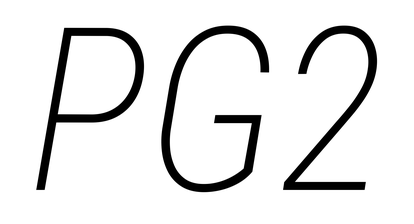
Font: Roboto-Italic_Condensed_ExtraLight_Italic